Question: The styles:
'''
h2 {
color: #71D0FF;
font-size: 11px;
font-weight: bold;
margin: 0px 0px 5px 0px;
}
a.box {
color: #FFFFFF !important;
cursor: pointer;
display: block;
padding: 10px;
text-align: justify;
}
a.box:hover {
background-color: #0C0C0C;
}
a.box span.down {
display: block;
color: #D04242;
float: right;
font-size: 11px;
margin-left: 5px;
}
a.box span.up {
display: block;
color: #71D013;
float: right;
font-size: 11px;
}
span.noob {
color: #FFA142;
}
span.pro {
color: #A142A1;
}
'''
The HTML (this is basically repeated for each link):
'''
<a href="/library/blaze" class="box">
<span class="down">-0</span>
<span class="up">+0</span>
<h2><span class="noob">NOOB</span> BLAZE</h2>
HAS CREATED 0 MAPS, WON 0 BATTLES, AND LOST 0 MAPS
</a>
'''
What I'm not understanding is why it renders differently in Firefox occasionally. Sometimes it shows up like it's supposed to and sometimes it shows up in this weird format as seen here:

I've never had anything like this happen before, does anyone know what's causing it? Does it even do this for anyone else? Like I stated before, sometimes it loads just fine (exact same HTML, CSS, and everything) and sometimes it doesn't. It seems kind of random. It loads just fine in IE with no weird problems at all.
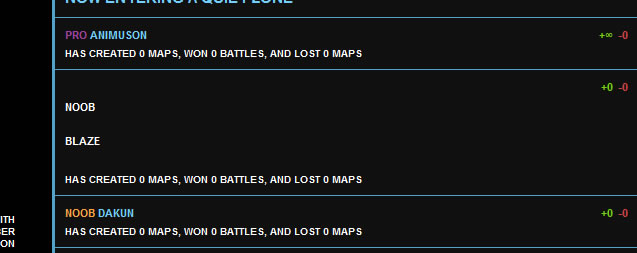
Answer: Interesting. I can definitely reproduce it on FF3.6, actually I'm getting the broken version more often.
I can't get my head around it right now, but looking at it in Firefox, there is something broken with the link. If you open "inspect element" in Firebug, you will notice that the rendered DOM definitely changes between the intact and broken view. Firebug will also add '_moz-rs-heading' to the link, which is sort of explained <URL>.
The first step should definitely be <URL> and checking whether it still occurs.